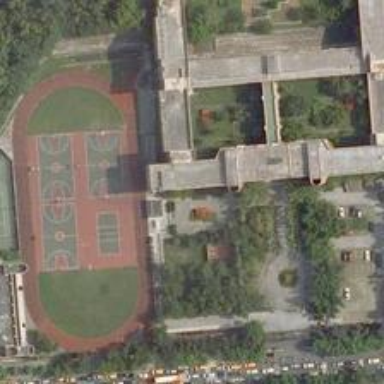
The road here is so budy while the reaction area, integrated with lush plants, near the road is very tranquil and beautiful .